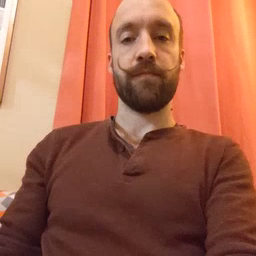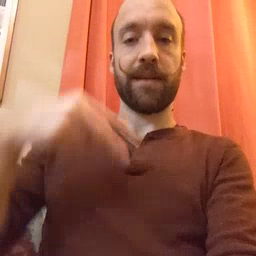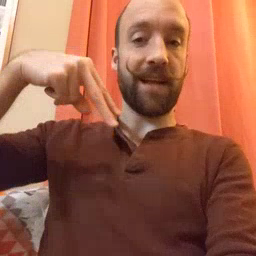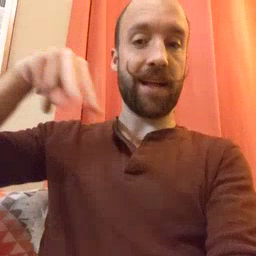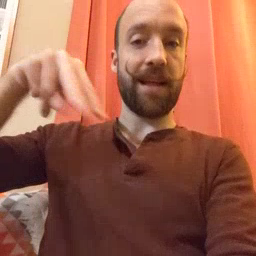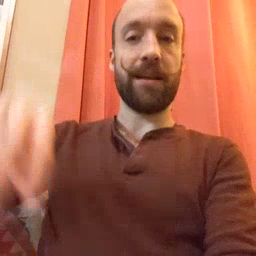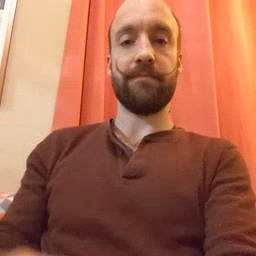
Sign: dance